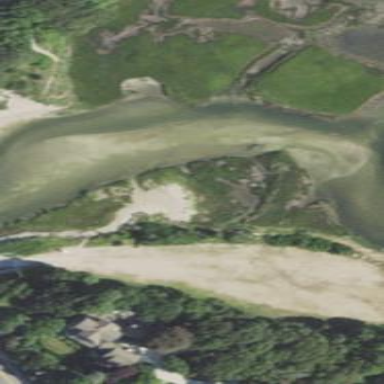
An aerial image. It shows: Saltmarsh wetland.